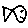
Label: fish